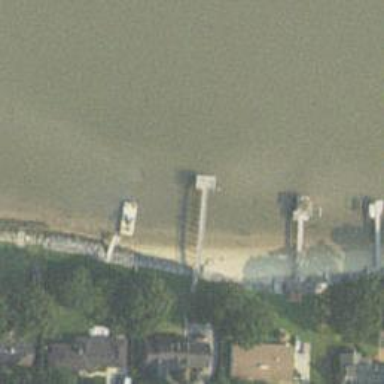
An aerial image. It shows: Man-made pier.